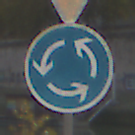
Verkehrszeichen: Kreisverkehr
Zusatzzeichen oben: VorfahrtGewaehren
Umgebung: Outdoor, Suburban
Tageszeit: MorningAfternoon
Wetter: PartlyCloudy
Licht: Natural
Jahreszeit: NotSpecified
Kontrast: HighContrast